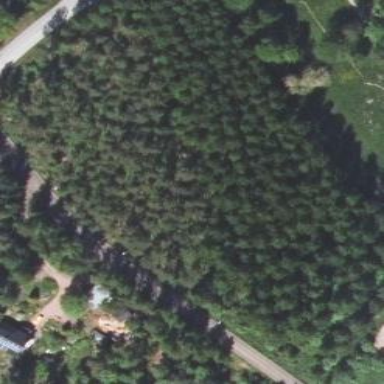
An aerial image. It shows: Forest area.